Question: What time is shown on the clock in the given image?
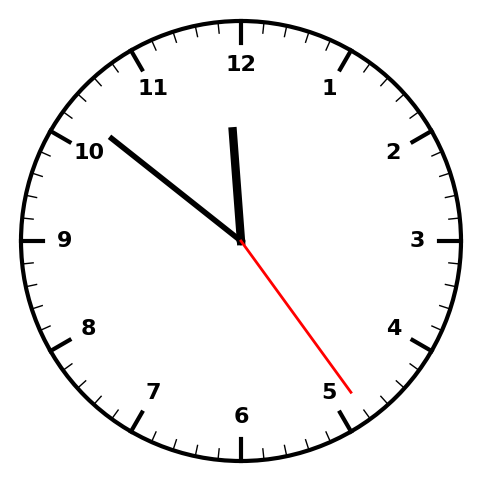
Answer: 11:51:24